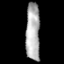
Tissue: prostate
Cell type: T cells
Senescence score: 0.3051
Nuclear area (px): 797
Mean DAPI intensity: 176.7